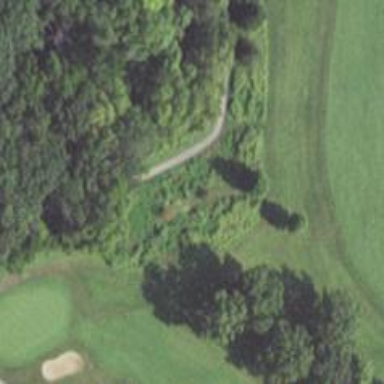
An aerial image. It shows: Path designated for golf carts.